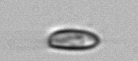
Label: Chrysochromulina